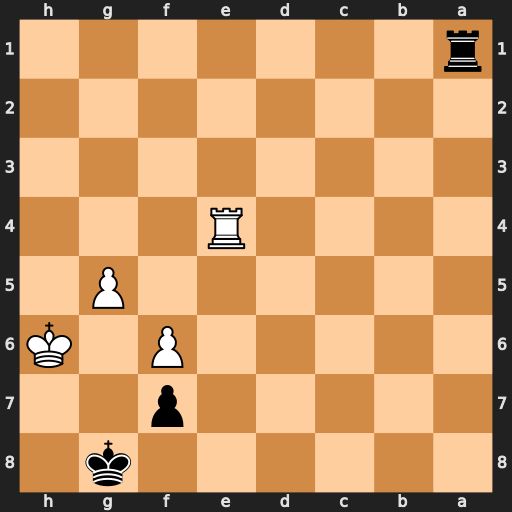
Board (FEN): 6k1/5p2/5P1K/6P1/4R3/8/8/r7
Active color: b
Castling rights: -
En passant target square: -
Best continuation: Rh1+ Rh4 Rxh4#